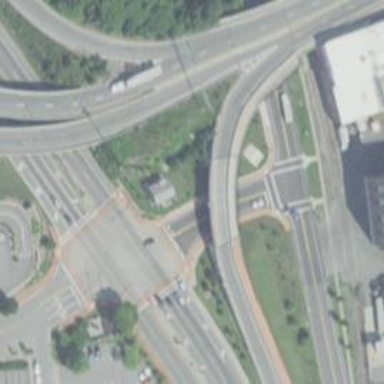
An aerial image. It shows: Bridge with asphalt surface. It is part of primary link highway.